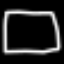
Label: square